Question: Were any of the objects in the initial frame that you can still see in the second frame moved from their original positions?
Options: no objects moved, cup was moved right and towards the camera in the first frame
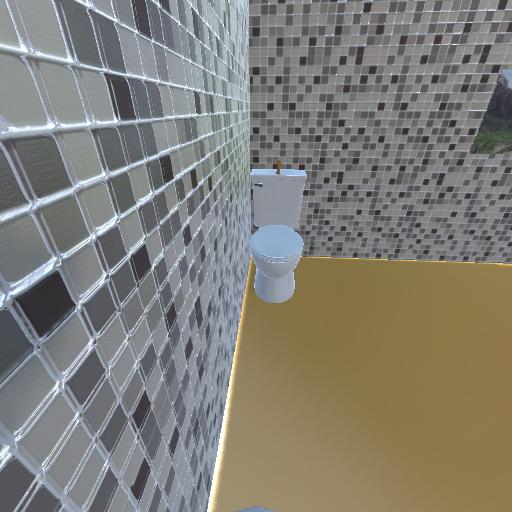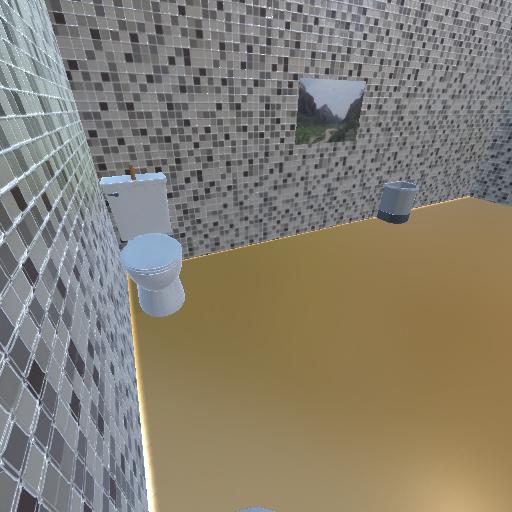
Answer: no objects moved